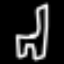
Label: chair